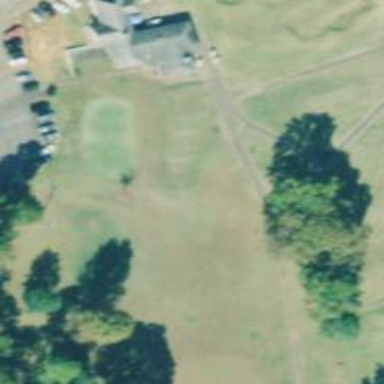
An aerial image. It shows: Golf tee.